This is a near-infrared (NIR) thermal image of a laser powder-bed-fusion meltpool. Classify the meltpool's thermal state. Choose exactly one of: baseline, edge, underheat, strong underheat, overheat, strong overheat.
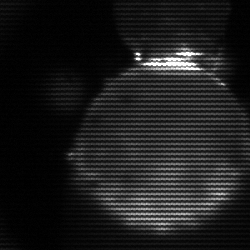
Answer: edge